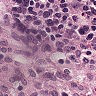
Metastatic tissue present: no